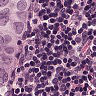
Metastatic tissue present: no